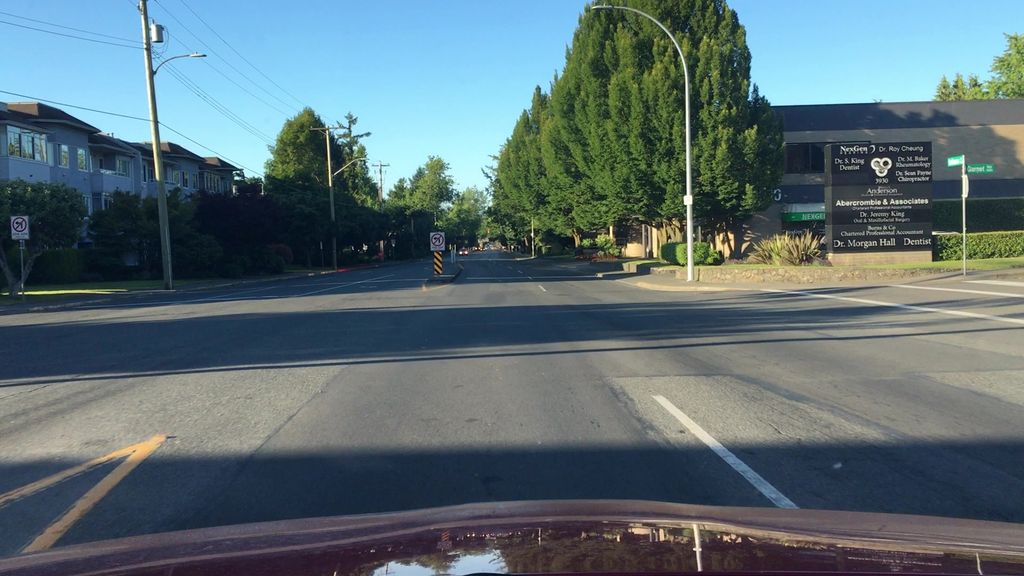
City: victoria